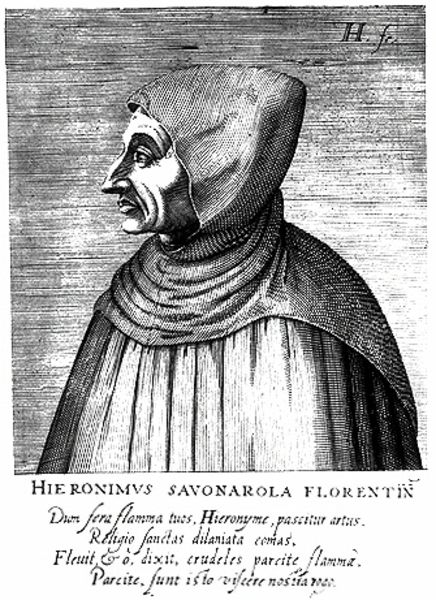
Titel: Bildnis des Gerolamo Savonarola
Künstler: Hendrik (d.Ä.) Hondius
Institution: (Seriendruck)
Schlagwörter: dunkel, mann, schatten, umhang, weiß, frau, grau, hell, hut, licht, mund, nase, profil, schwarz, stirn, zeichnung, blick, haube, alt, kappe, mütze, arme, augen, falten, gesicht, kleidung, kragen, mensch, rahmen, bild, bildnis, portrait, porträt, signatur, auge, gewand, kutte, mantel, blatt, person, augenbrauen, brustbild, kinn, lippen, schultern, holzschnitt, schrift, wangen, grafik, graphik, linien, spitz, inschrift, brauen, deutsch, überwurf, penis, buch, kloster, druck, schnitt, initialen, monogramm, stich, mundwinkel, hakennase, seite, text, buchstaben, augenhöhlen, ritter, florenz, mönch, heiliger, zeilen, dürer, kupferstich, cape, kaputze, nasenflügel, kapuze, latein, lateinisch, linein, hieronymus, abt, savonarola, kettenhemd, hieronimus, latei, mantle, florentin, h. fe., heronimus, möch, savonarola florentin, zeilien, gugel, h, hy, seigte, hieronimus savonarola florentin